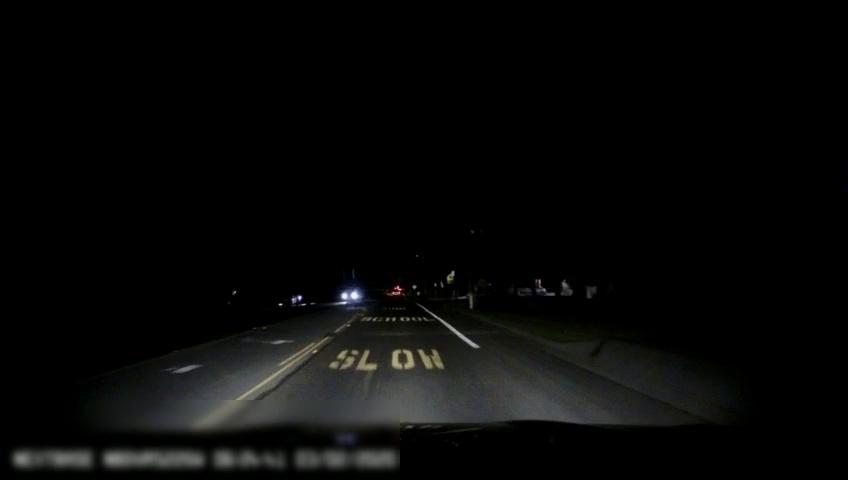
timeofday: Night
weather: Other
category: Drivable Space
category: Vehicles | Car
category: Vehicles | SUV
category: Vehicles | Car
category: Lanes | Current Lane
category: Lanes | Current Lane
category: Lanes | Alternate Lane
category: Lanes | Opposite Lane
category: Traffic | Signs